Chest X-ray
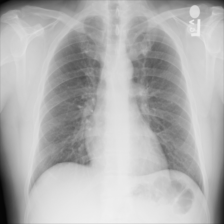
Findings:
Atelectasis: negative
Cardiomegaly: negative
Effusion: negative
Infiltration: negative
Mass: negative
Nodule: negative
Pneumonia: negative
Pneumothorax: negative
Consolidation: negative
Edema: negative
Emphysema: negative
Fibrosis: negative
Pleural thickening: negative
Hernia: negative